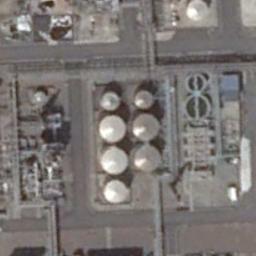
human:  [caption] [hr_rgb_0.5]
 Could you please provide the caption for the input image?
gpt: There are two identical storage tanks beside a white house .

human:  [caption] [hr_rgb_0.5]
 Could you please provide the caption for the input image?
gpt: There are some white and silver storage tanks on the bare land .

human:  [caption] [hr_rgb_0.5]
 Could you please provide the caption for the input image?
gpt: There are many storage tanks of different sizes .

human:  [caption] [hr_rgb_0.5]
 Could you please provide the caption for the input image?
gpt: There are many neatly arranged storage tanks and many pipelines in the factory .

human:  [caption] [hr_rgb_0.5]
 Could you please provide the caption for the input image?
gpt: There are several storage tanks arranged neatly .